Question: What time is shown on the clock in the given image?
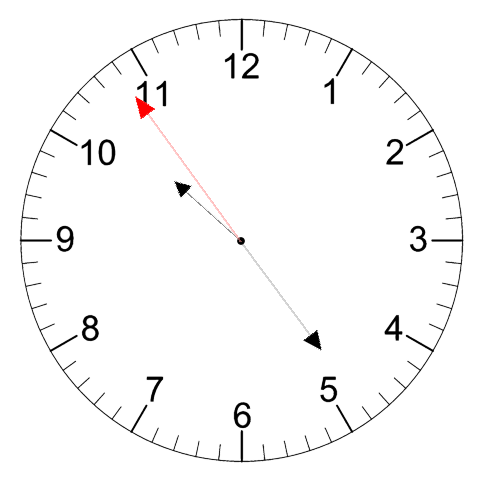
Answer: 10:23:54